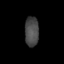
Tissue: skin
Cell type: Epithelial cells
Senescence score: 0.829
Nuclear area (px): 402
Mean DAPI intensity: 73.284